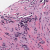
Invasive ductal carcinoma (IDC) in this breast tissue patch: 1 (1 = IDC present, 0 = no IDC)